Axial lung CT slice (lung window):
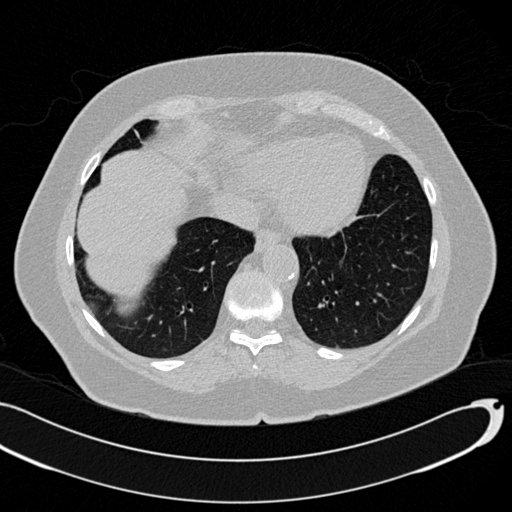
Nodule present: no